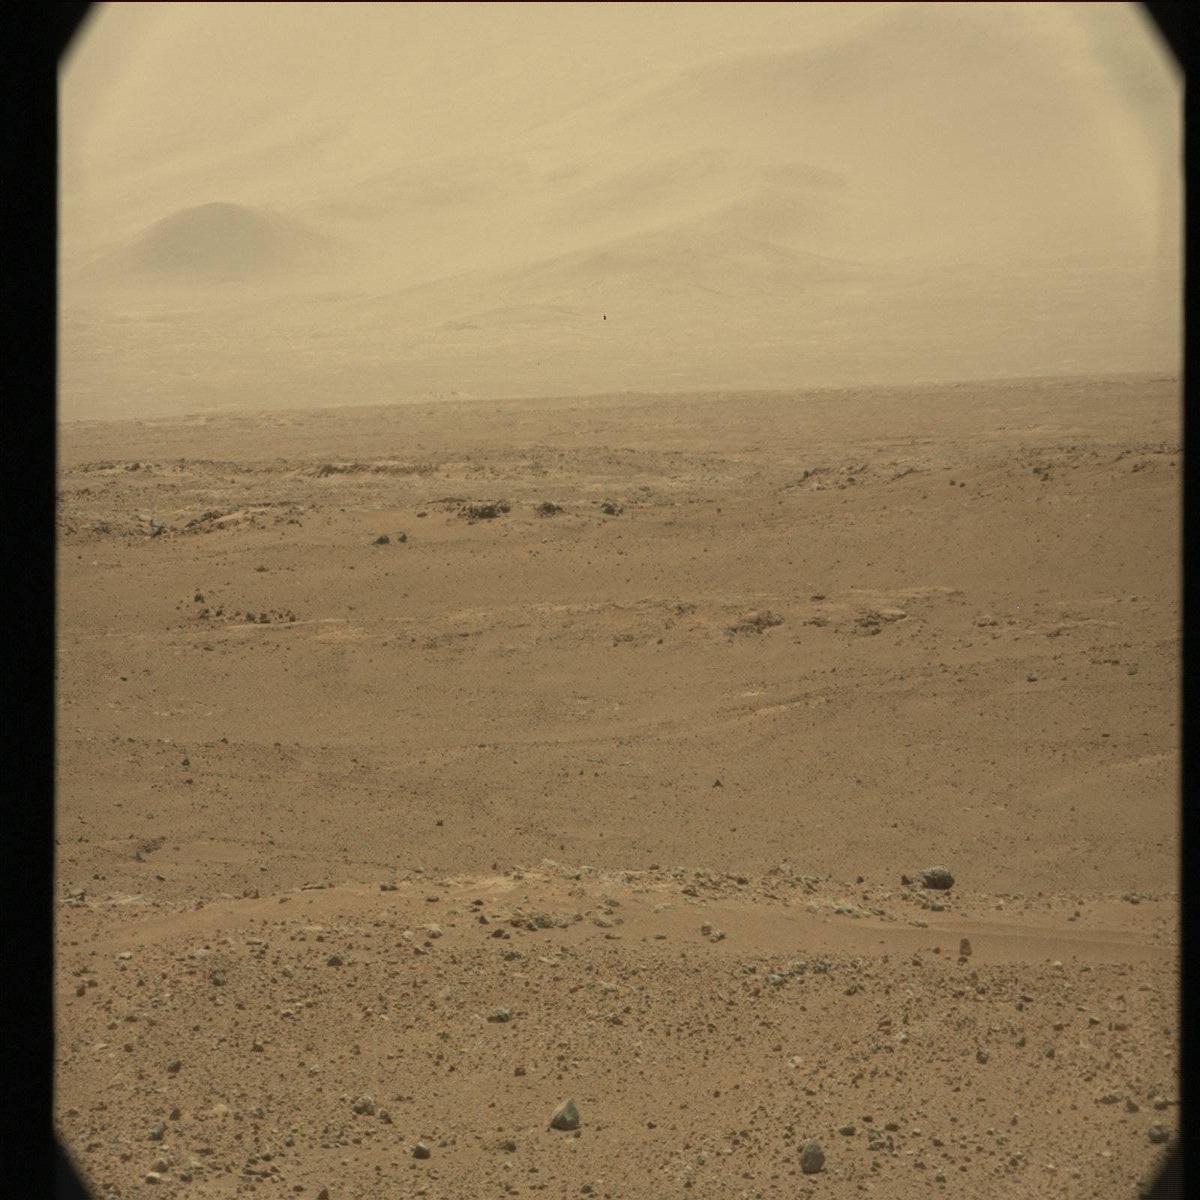
Terrain classes present: Bedrock, Ridge, Rock, Sand / Soil